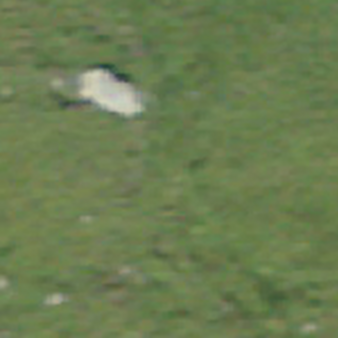
Label: other